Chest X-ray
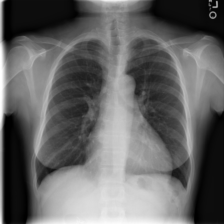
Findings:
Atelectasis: negative
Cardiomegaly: negative
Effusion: negative
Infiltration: negative
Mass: negative
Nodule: negative
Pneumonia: negative
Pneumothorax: negative
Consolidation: negative
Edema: negative
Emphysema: negative
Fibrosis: negative
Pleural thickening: negative
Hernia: negative